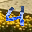
Label: 4